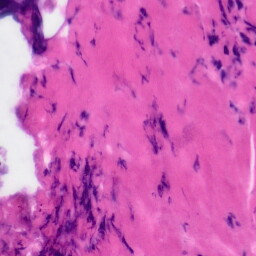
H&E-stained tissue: Tonsil